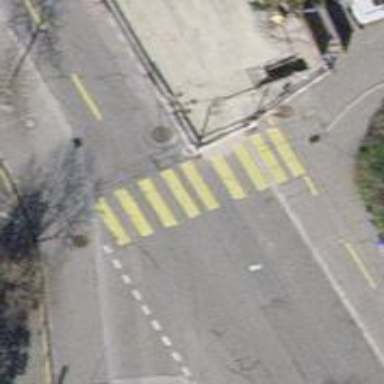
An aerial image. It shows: Marked road crossing.